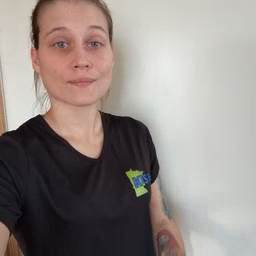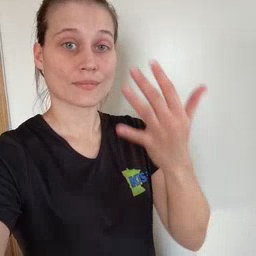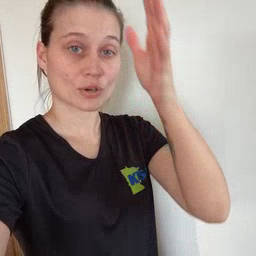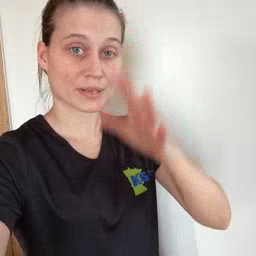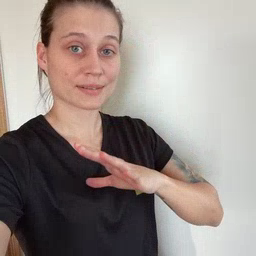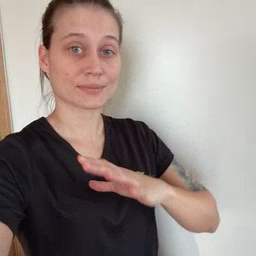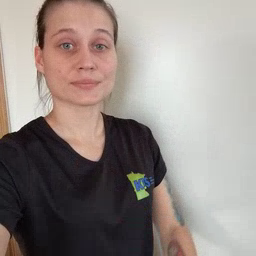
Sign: fireman